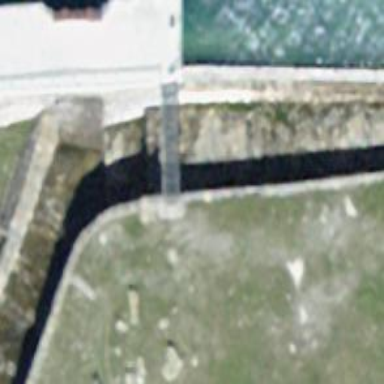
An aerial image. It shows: Bridge with steps leading to it.